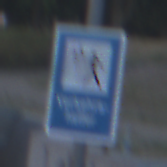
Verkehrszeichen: Verkehrshelfer
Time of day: SunriseSunset
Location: Outdoor (Urban)
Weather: Clear
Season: NotSpecified
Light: Natural